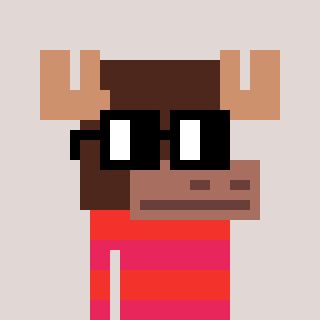
a pixel art character with square black glasses, a moose-shaped head and a redpinkish-colored body on a warm background